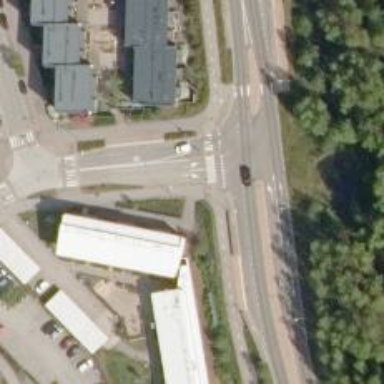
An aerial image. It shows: Asphalt cycleway.